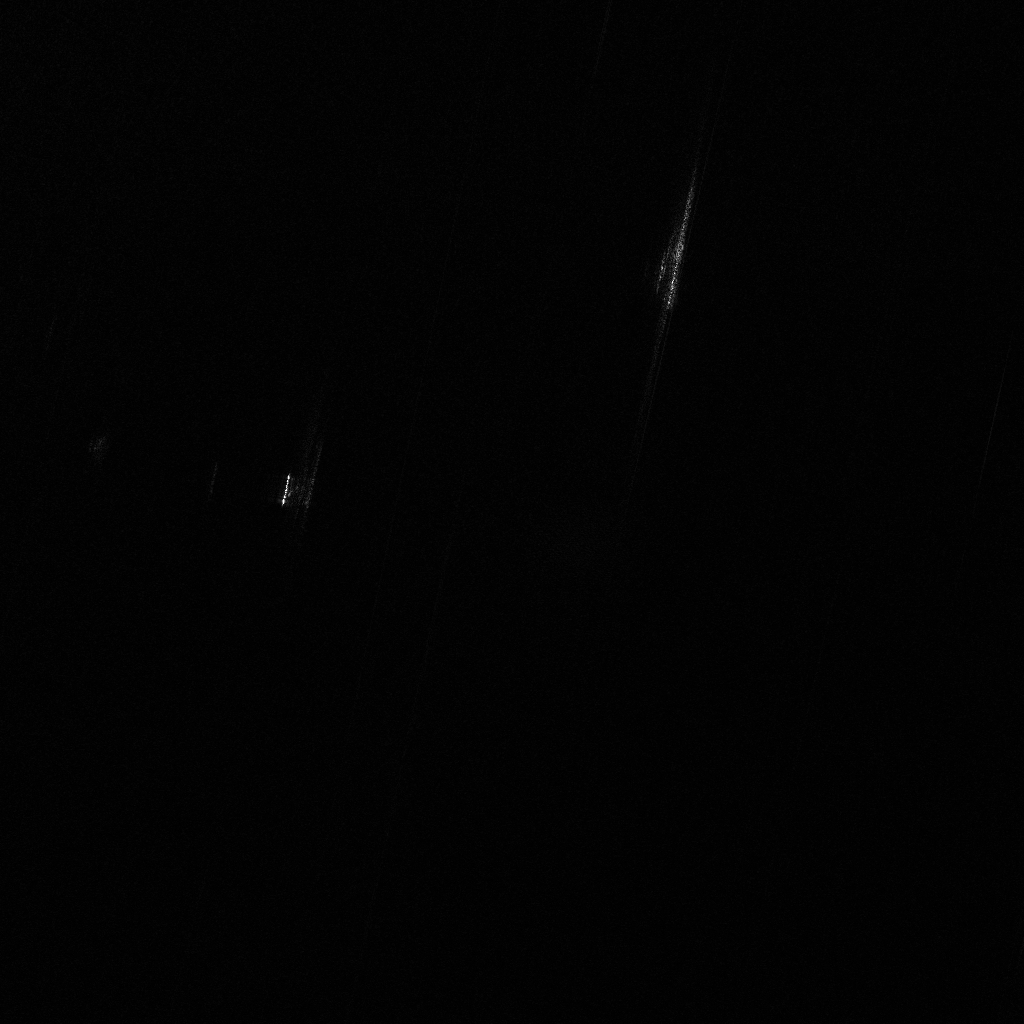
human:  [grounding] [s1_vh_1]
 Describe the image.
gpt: In the satellite image, there is  <ref>1 large container </ref> <box>[[25, 47, 32, 49, 8]]</box> located at left,  <ref>1 large container </ref> <box>[[64, 21, 67, 29, 8]]</box> located at top.